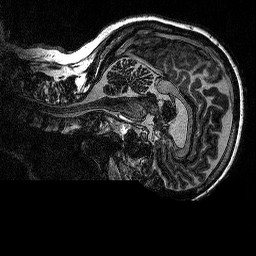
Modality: MP2RAGE
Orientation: sagittal
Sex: female
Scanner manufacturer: siemens
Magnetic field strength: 3 T
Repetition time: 5 s
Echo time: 0.00292 s